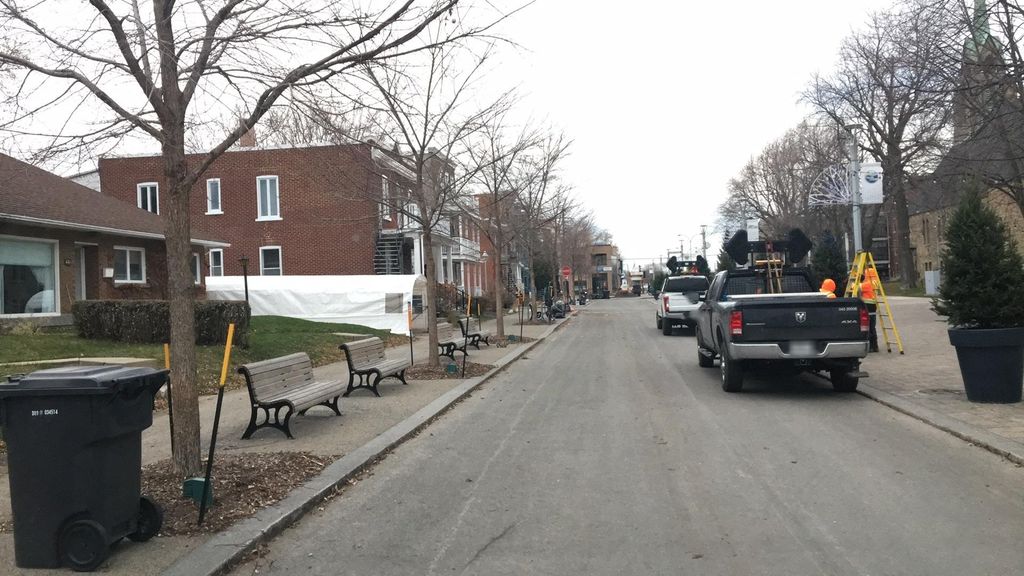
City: montreal